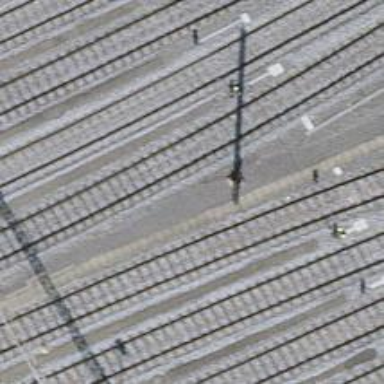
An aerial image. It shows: Rail yard with electrified contact lines for the trains.